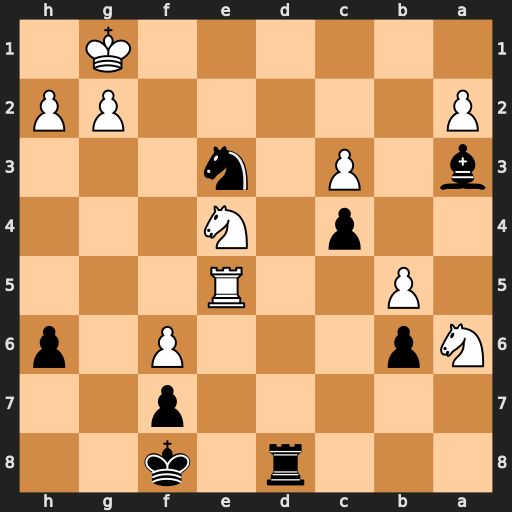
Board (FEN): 3r1k2/5p2/Np3P1p/1P2R3/2p1N3/b1P1n3/P5PP/6K1
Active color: b
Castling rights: -
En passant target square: -
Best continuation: Rd1+ Kf2 Ng4+ Ke2 Rd3